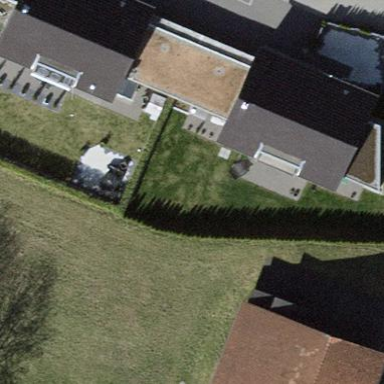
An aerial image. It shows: Simple house.